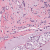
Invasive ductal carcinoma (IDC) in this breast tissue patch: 1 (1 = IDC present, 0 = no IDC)